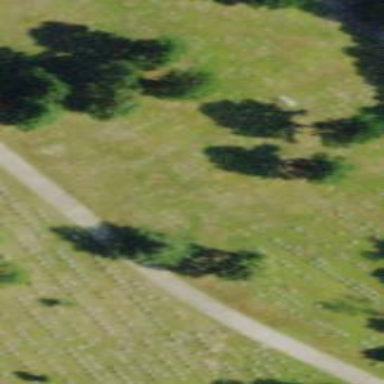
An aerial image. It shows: Sector in the cemetery.